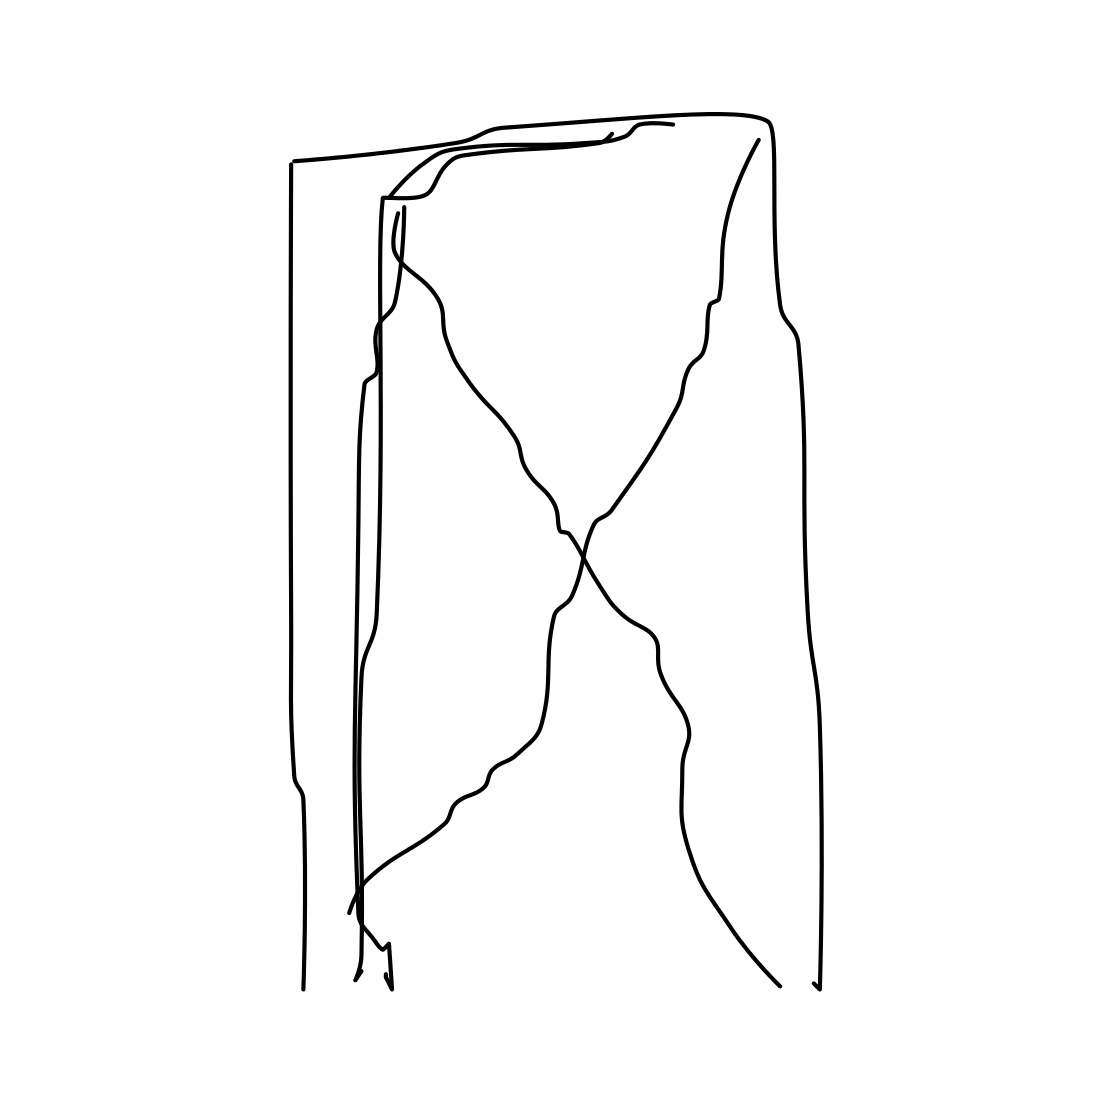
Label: door